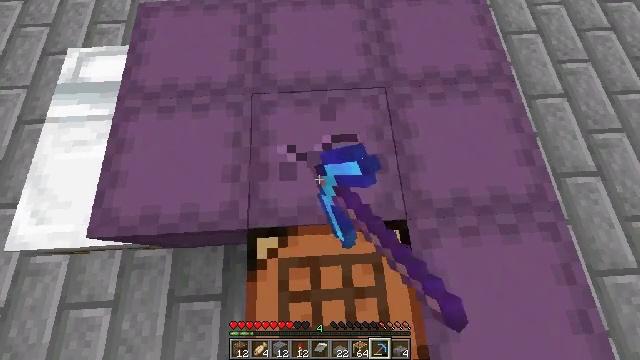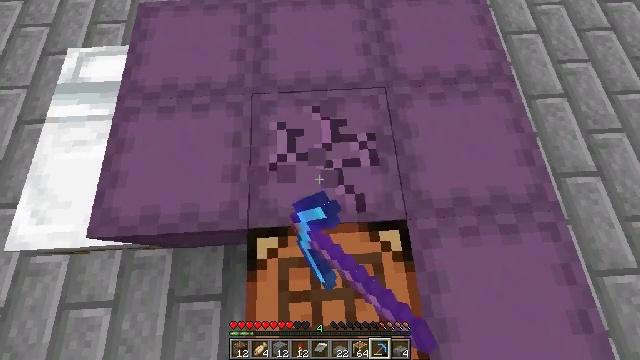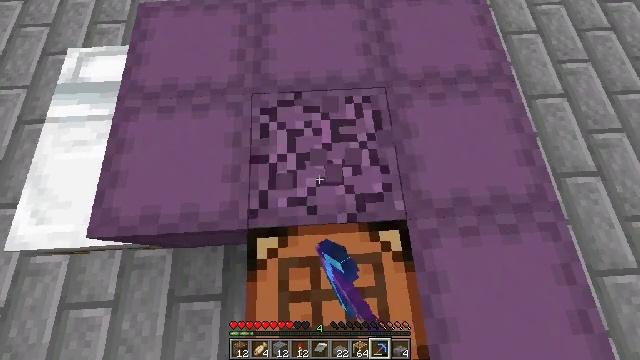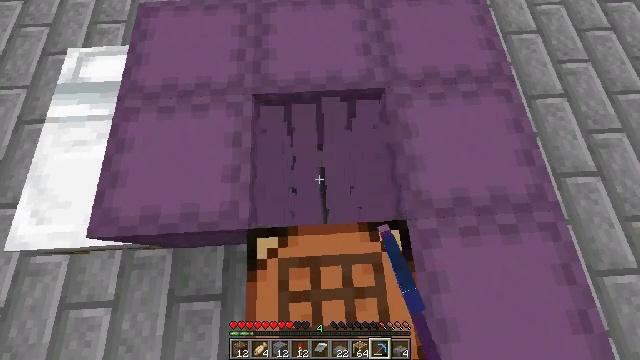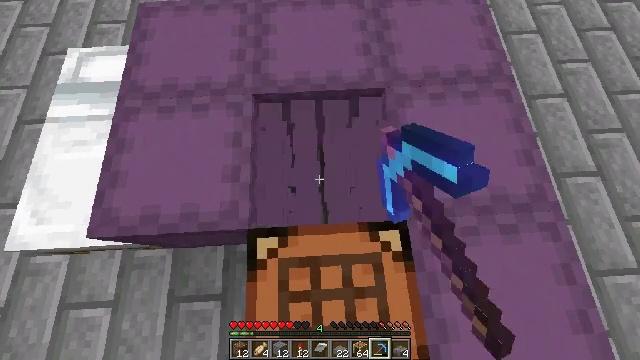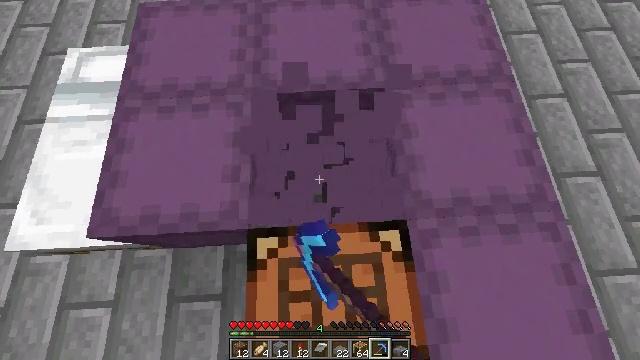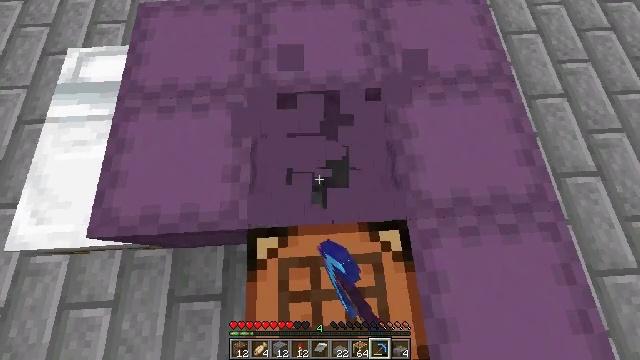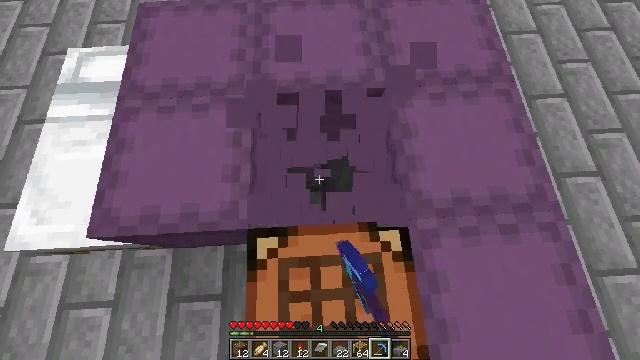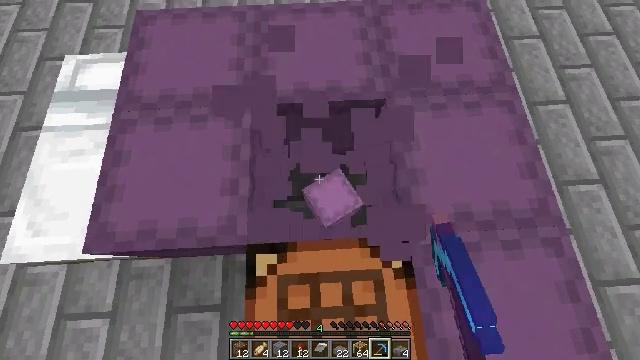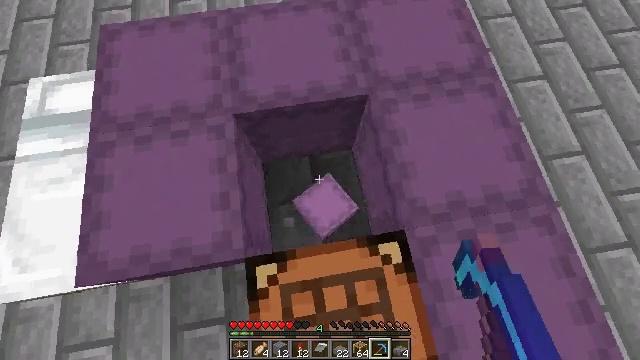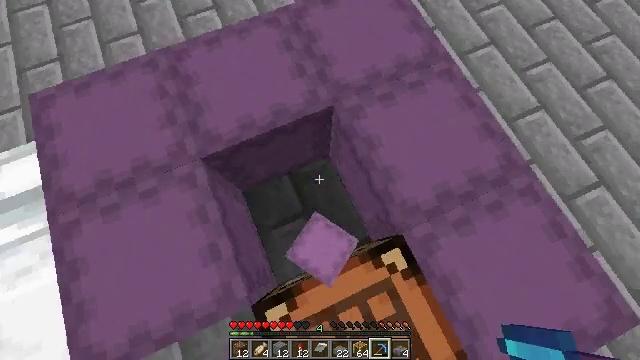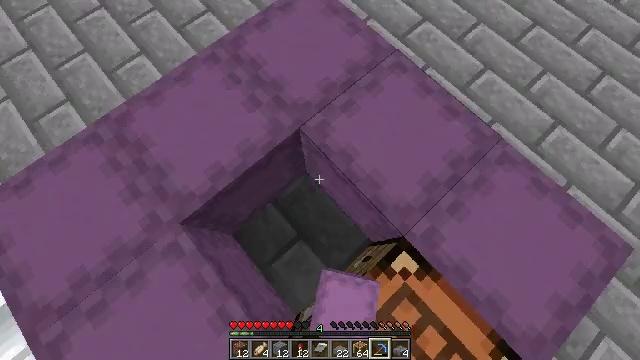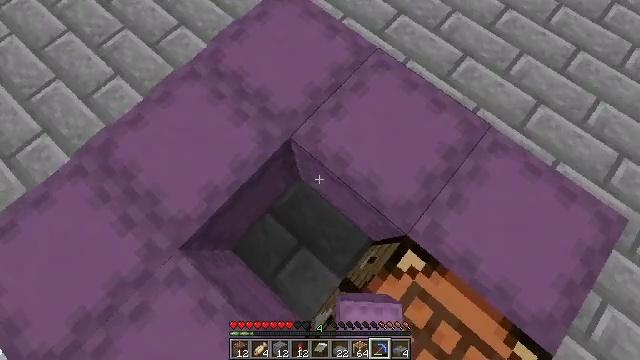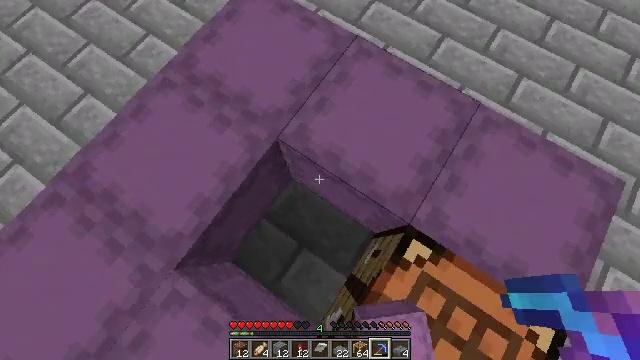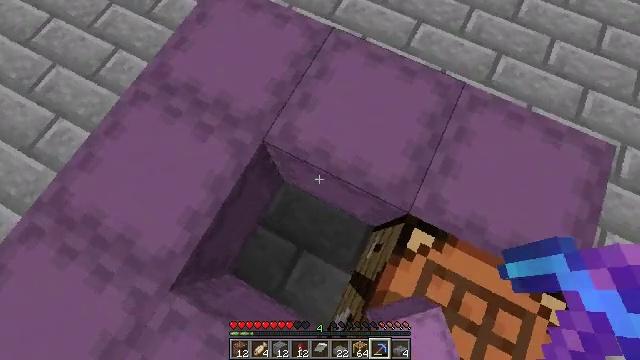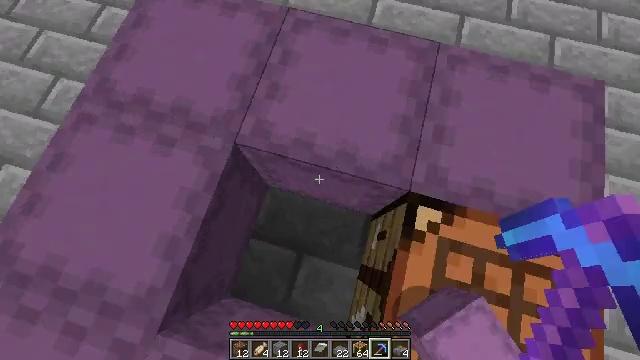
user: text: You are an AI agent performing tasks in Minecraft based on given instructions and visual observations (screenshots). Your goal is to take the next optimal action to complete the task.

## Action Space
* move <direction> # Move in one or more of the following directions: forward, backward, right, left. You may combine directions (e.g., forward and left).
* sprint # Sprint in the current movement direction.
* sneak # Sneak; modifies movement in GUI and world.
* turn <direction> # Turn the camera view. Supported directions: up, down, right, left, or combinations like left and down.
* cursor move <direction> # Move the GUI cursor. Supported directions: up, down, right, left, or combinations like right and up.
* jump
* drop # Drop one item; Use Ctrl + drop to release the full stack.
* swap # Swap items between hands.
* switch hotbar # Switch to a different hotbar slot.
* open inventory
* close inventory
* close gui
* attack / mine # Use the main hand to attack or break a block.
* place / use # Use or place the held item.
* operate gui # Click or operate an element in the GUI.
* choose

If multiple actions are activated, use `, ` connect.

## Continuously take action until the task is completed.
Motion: motion action
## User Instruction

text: Collect the shulker box to move it.
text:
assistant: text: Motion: attack / mine
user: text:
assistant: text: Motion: attack / mine
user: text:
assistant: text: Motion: attack / mine
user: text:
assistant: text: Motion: attack / mine
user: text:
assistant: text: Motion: no_op
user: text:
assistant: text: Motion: no_op
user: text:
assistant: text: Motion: no_op
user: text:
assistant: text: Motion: move forward
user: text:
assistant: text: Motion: move forward, turn right and down
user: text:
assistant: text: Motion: move forward, turn right
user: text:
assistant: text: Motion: turn right
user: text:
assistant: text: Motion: turn right
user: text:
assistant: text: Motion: turn right
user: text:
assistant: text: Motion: turn right
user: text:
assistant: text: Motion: turn right
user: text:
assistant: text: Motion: turn right
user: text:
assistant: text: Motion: turn right
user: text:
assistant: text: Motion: turn right and up
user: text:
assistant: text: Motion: turn left and up
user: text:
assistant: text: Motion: no_op
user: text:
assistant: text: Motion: turn right
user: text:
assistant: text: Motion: turn right and down
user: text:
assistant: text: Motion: move right, jump
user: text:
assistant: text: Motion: move right, jump
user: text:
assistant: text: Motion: move right, turn left and up, jump
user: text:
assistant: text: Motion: move right, turn left and up, jump
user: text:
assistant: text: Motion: move right, turn left and up, jump
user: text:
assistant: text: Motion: move right, turn left and up
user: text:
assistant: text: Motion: turn left and up
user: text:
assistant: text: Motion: turn left and up